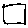
Label: square